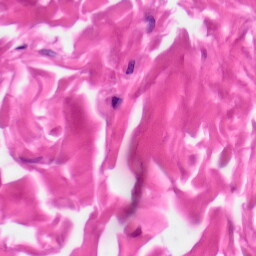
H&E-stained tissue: Skin